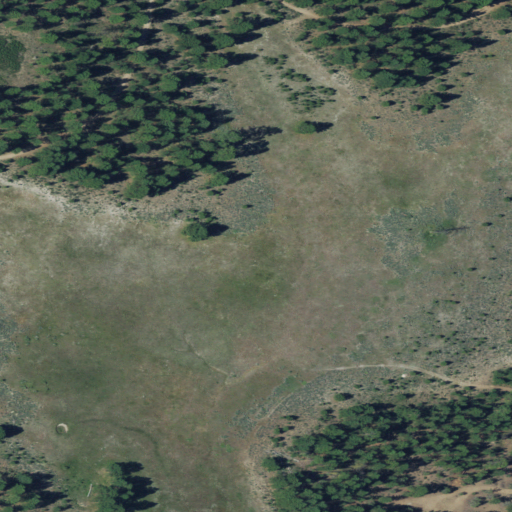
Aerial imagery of plain(s) in Oregon named Burnt Mountain Meadows containing shrub, woody wetlands, evergreen forest, and herbaceous wetlands